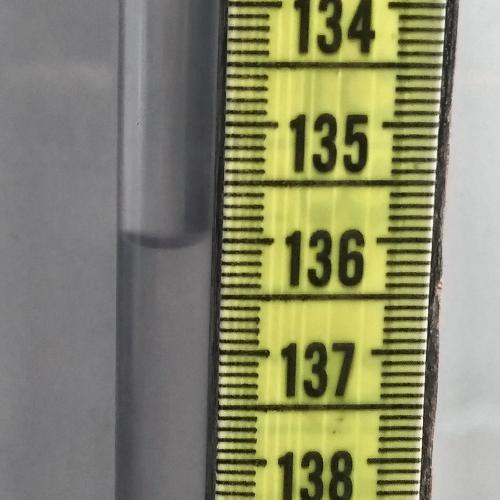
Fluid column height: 136.0 cm